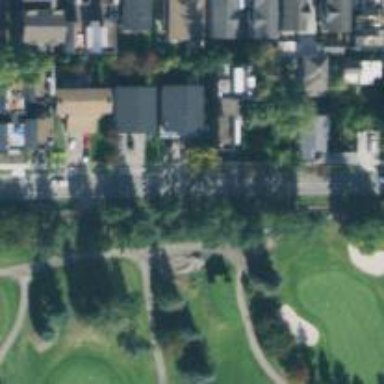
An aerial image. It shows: Path for golf carts.